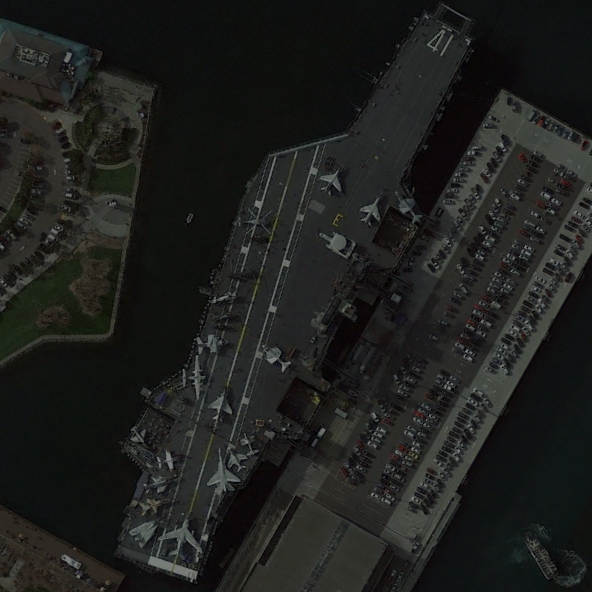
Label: aircraft_carrier